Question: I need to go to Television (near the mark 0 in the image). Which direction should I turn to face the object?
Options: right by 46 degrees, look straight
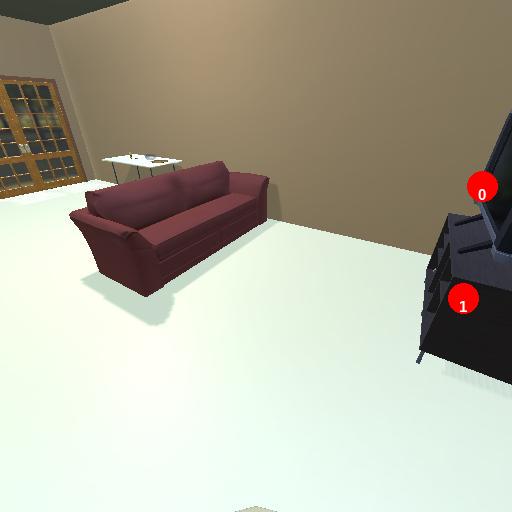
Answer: right by 46 degrees